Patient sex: M
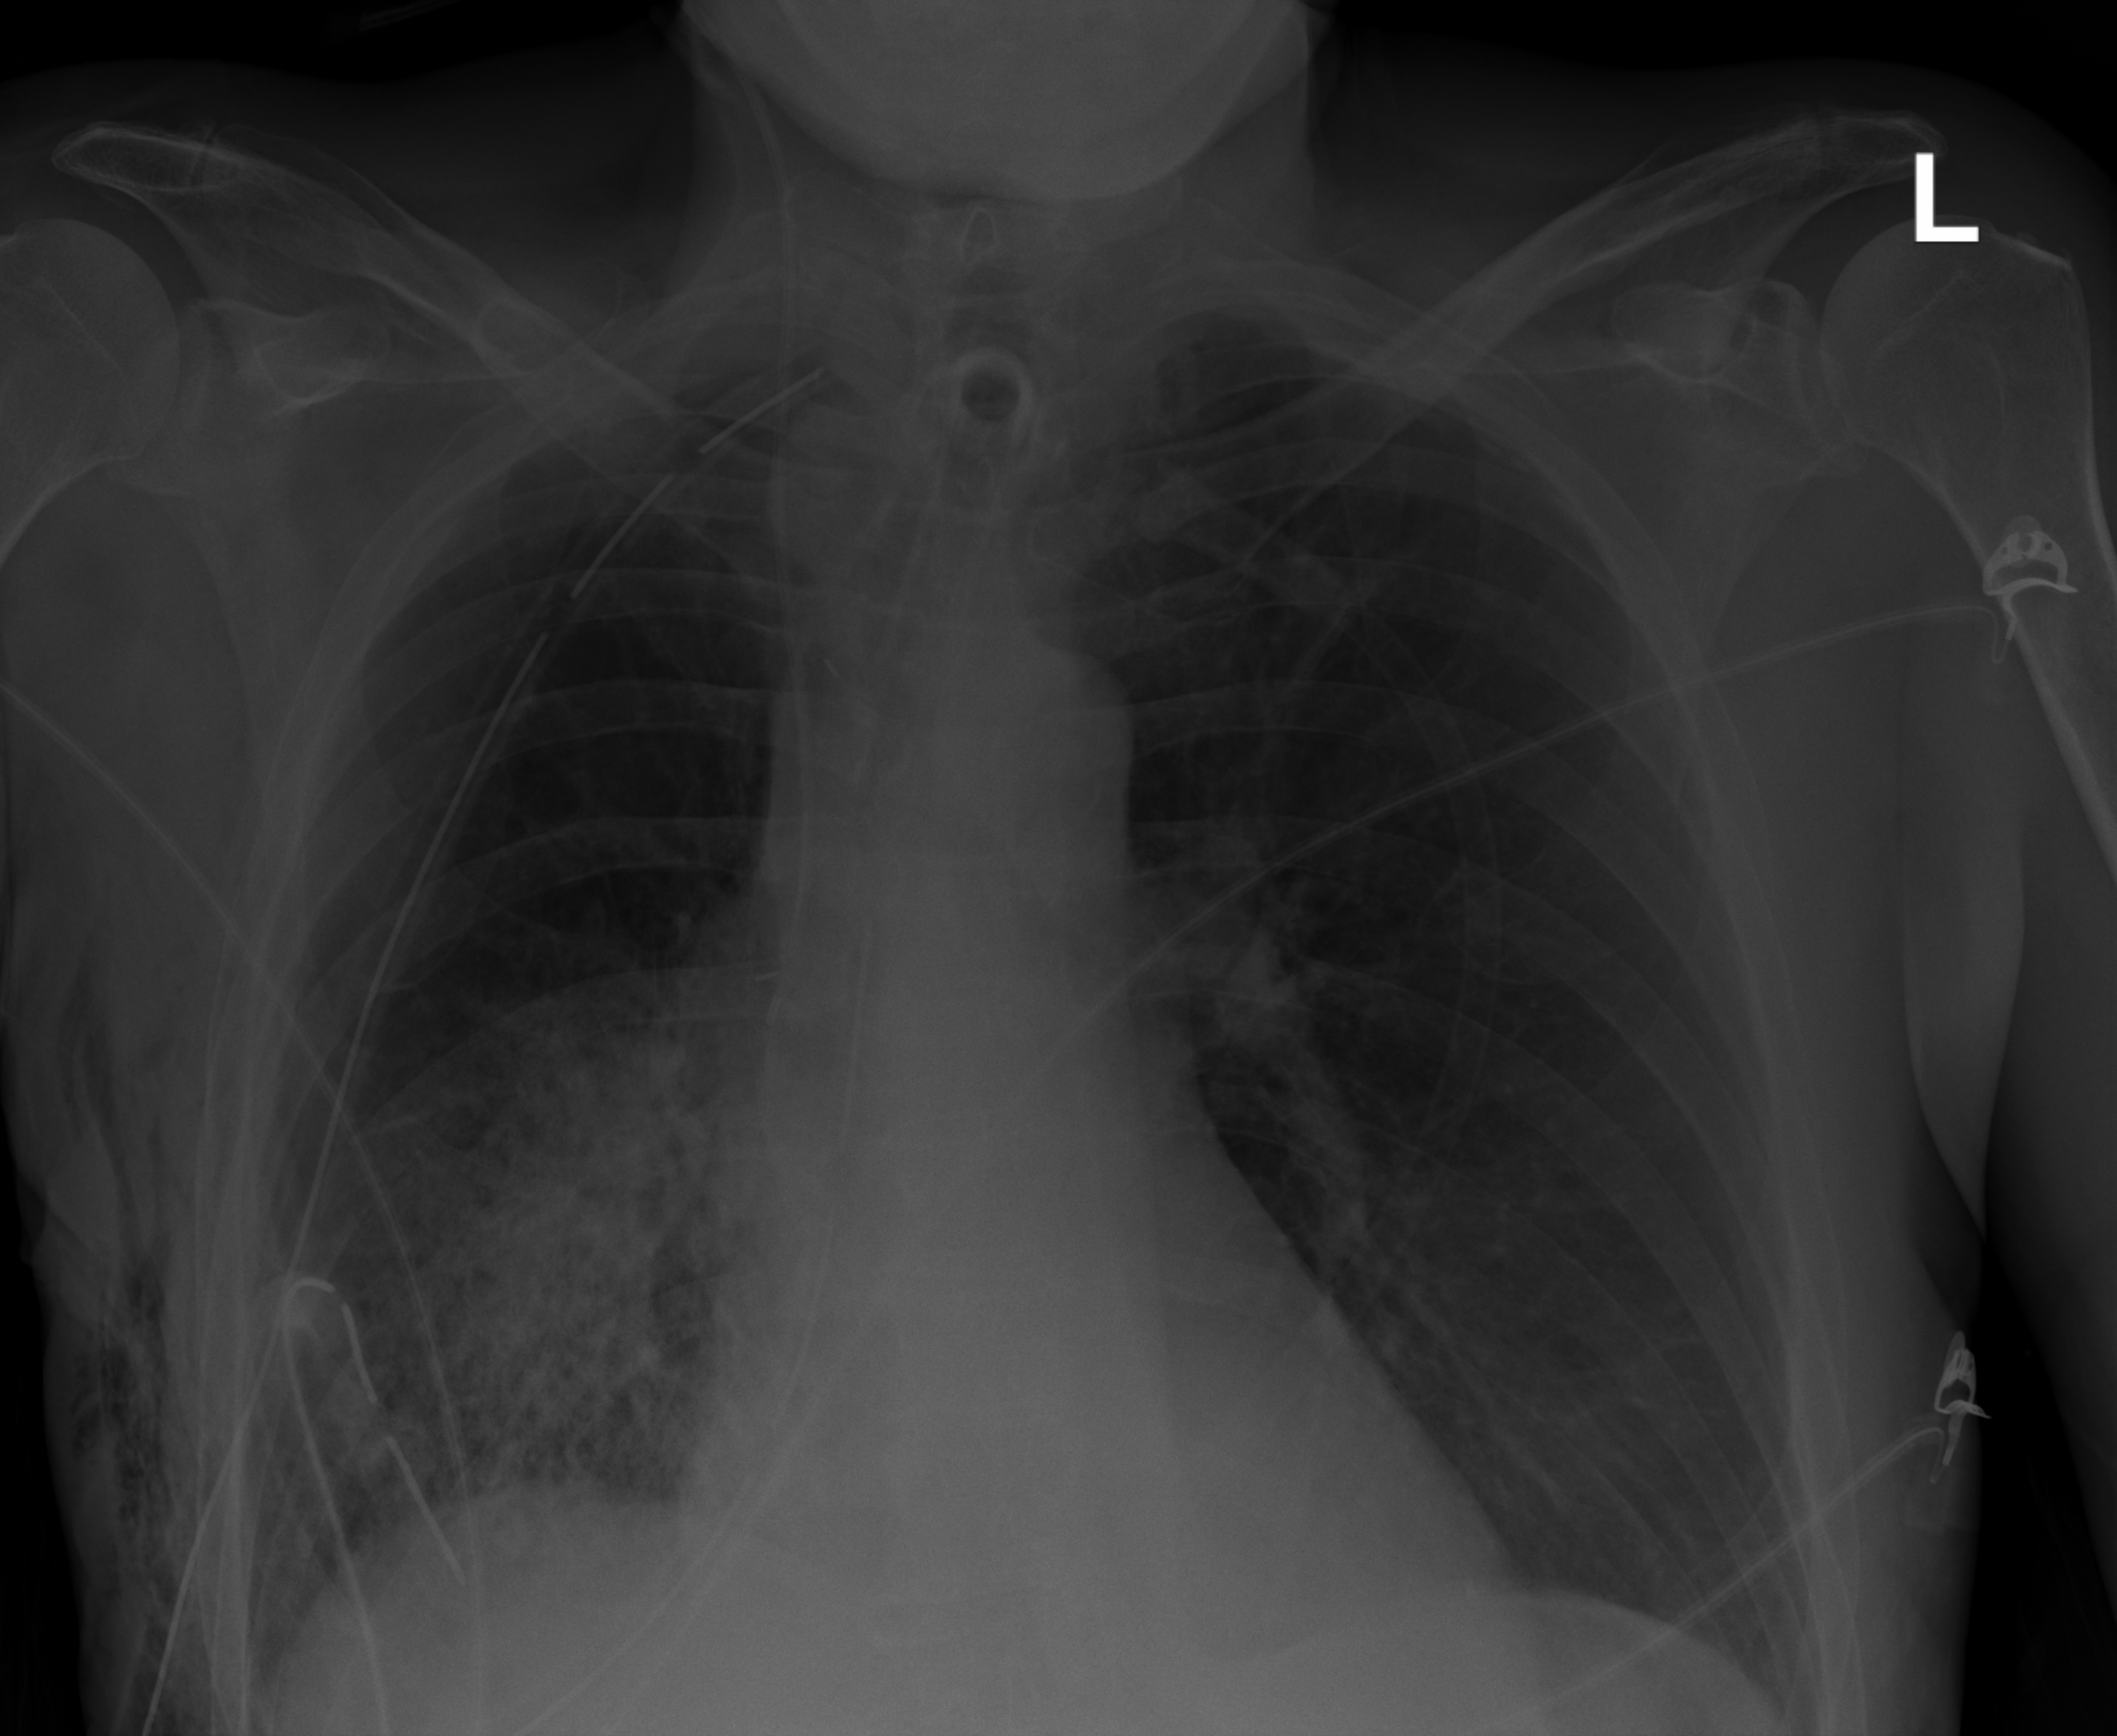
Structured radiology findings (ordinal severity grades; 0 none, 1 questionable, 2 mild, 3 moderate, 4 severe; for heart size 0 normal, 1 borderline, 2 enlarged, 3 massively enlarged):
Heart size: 0
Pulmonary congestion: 0
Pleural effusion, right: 0
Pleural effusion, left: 0
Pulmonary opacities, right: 3
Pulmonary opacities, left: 0
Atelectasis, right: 2
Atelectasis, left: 0